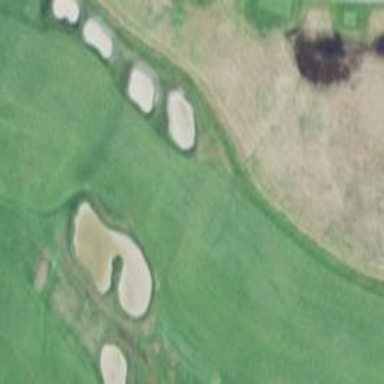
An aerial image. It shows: Golf fairway surrounded by grass.